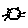
Label: cat